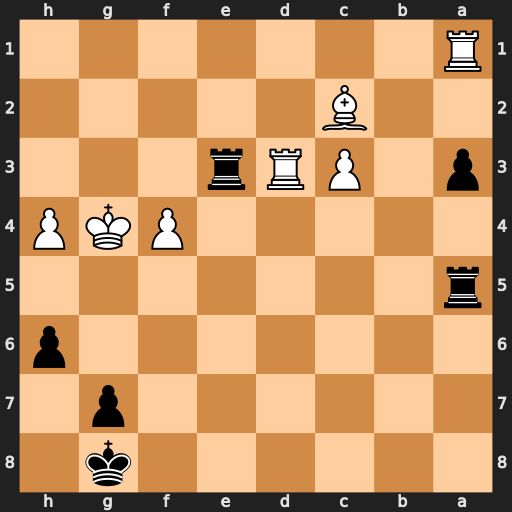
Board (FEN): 6k1/6p1/7p/r7/5PKP/p1PRr3/2B5/R7
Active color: b
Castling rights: -
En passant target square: -
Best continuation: h5#